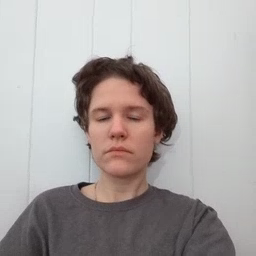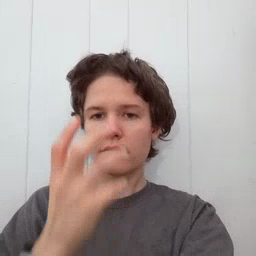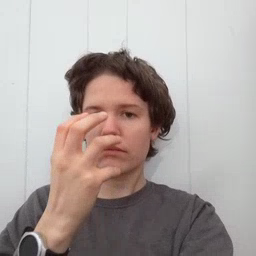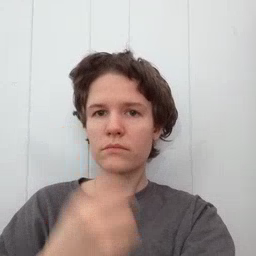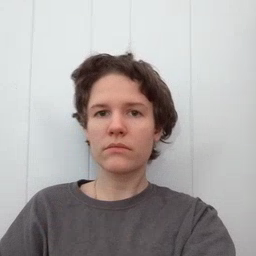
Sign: clown